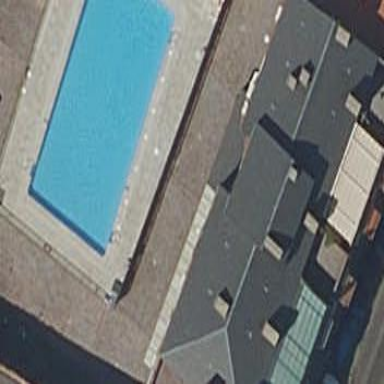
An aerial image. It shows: Swimming pool located in leisure land.